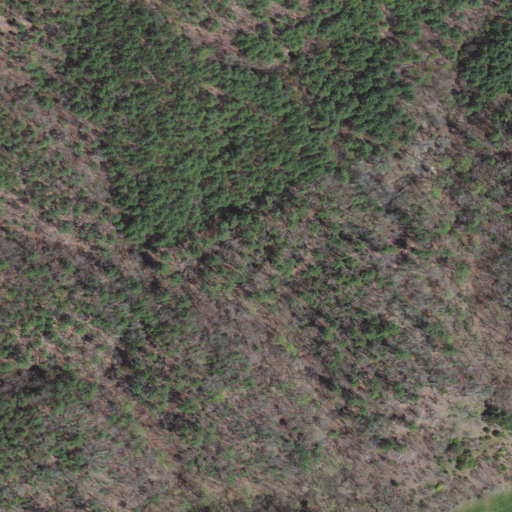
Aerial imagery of ridge(s) in Virginia named The Spurs containing mixed forest, deciduous forest, evergreen forest, and pasture